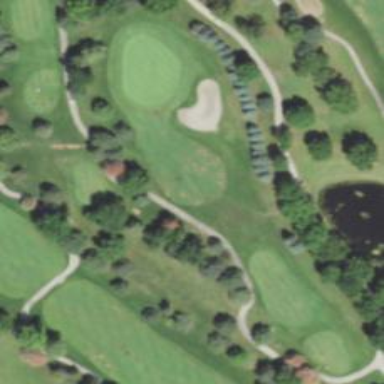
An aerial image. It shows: View of golf hole.